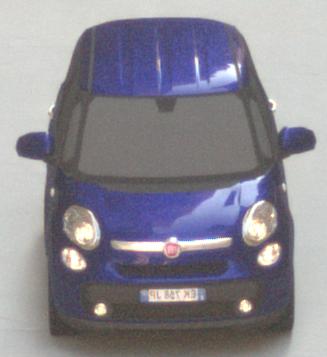
Make: Fiat
Model: 500L 1.4 16V
Detailed model: 500L (199)
Model produced from: 2012/10
Model produced until: 2017/05
Doors: 5
Color: blue
Road condition: dry road
Daytime: morning or afternoon
Contrast: medium contrast